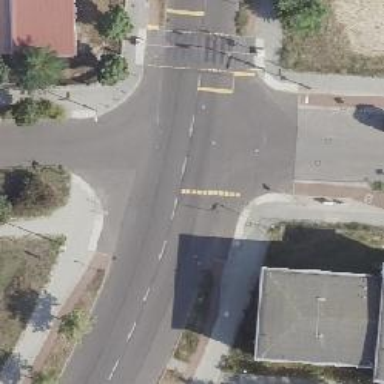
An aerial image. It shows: Unmarked crossing on footway.